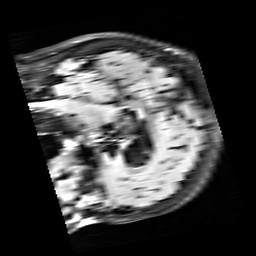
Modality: FLAIR
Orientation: sagittal
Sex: female
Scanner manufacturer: siemens
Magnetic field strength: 3 T
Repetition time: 10 s
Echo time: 0.09 s